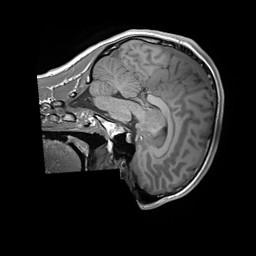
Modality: T1w
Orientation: sagittal
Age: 19
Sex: male
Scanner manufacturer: siemens
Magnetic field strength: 3 T
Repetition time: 1.8 s
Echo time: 0.00232 s